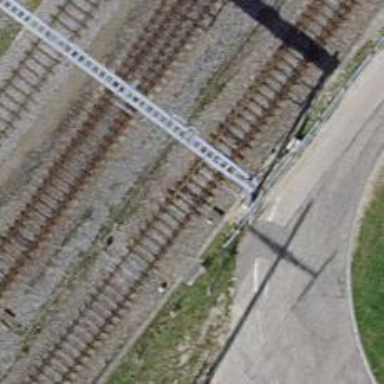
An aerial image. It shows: Railway switch.